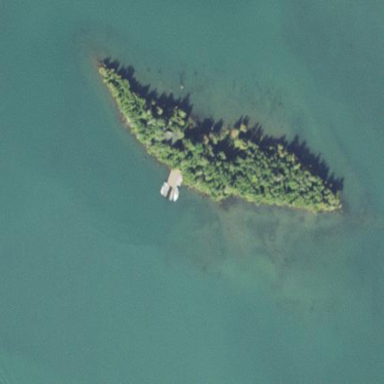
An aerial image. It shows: Islet.